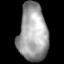
Tissue: lung
Cell type: Epithelial cells
Senescence score: 0.2181
Nuclear area (px): 1630
Mean DAPI intensity: 160.842